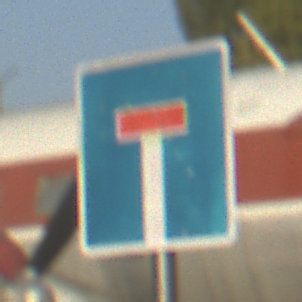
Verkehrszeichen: Sackgasse
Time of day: SunriseSunset
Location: Outdoor (Special)
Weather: Clear
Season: NotSpecified
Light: Natural